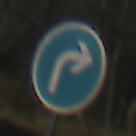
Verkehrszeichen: VorgeschriebeneFahrtrichtungRechts
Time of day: MorningAfternoon
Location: Outdoor (Nature)
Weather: Clear
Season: Winter
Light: Natural